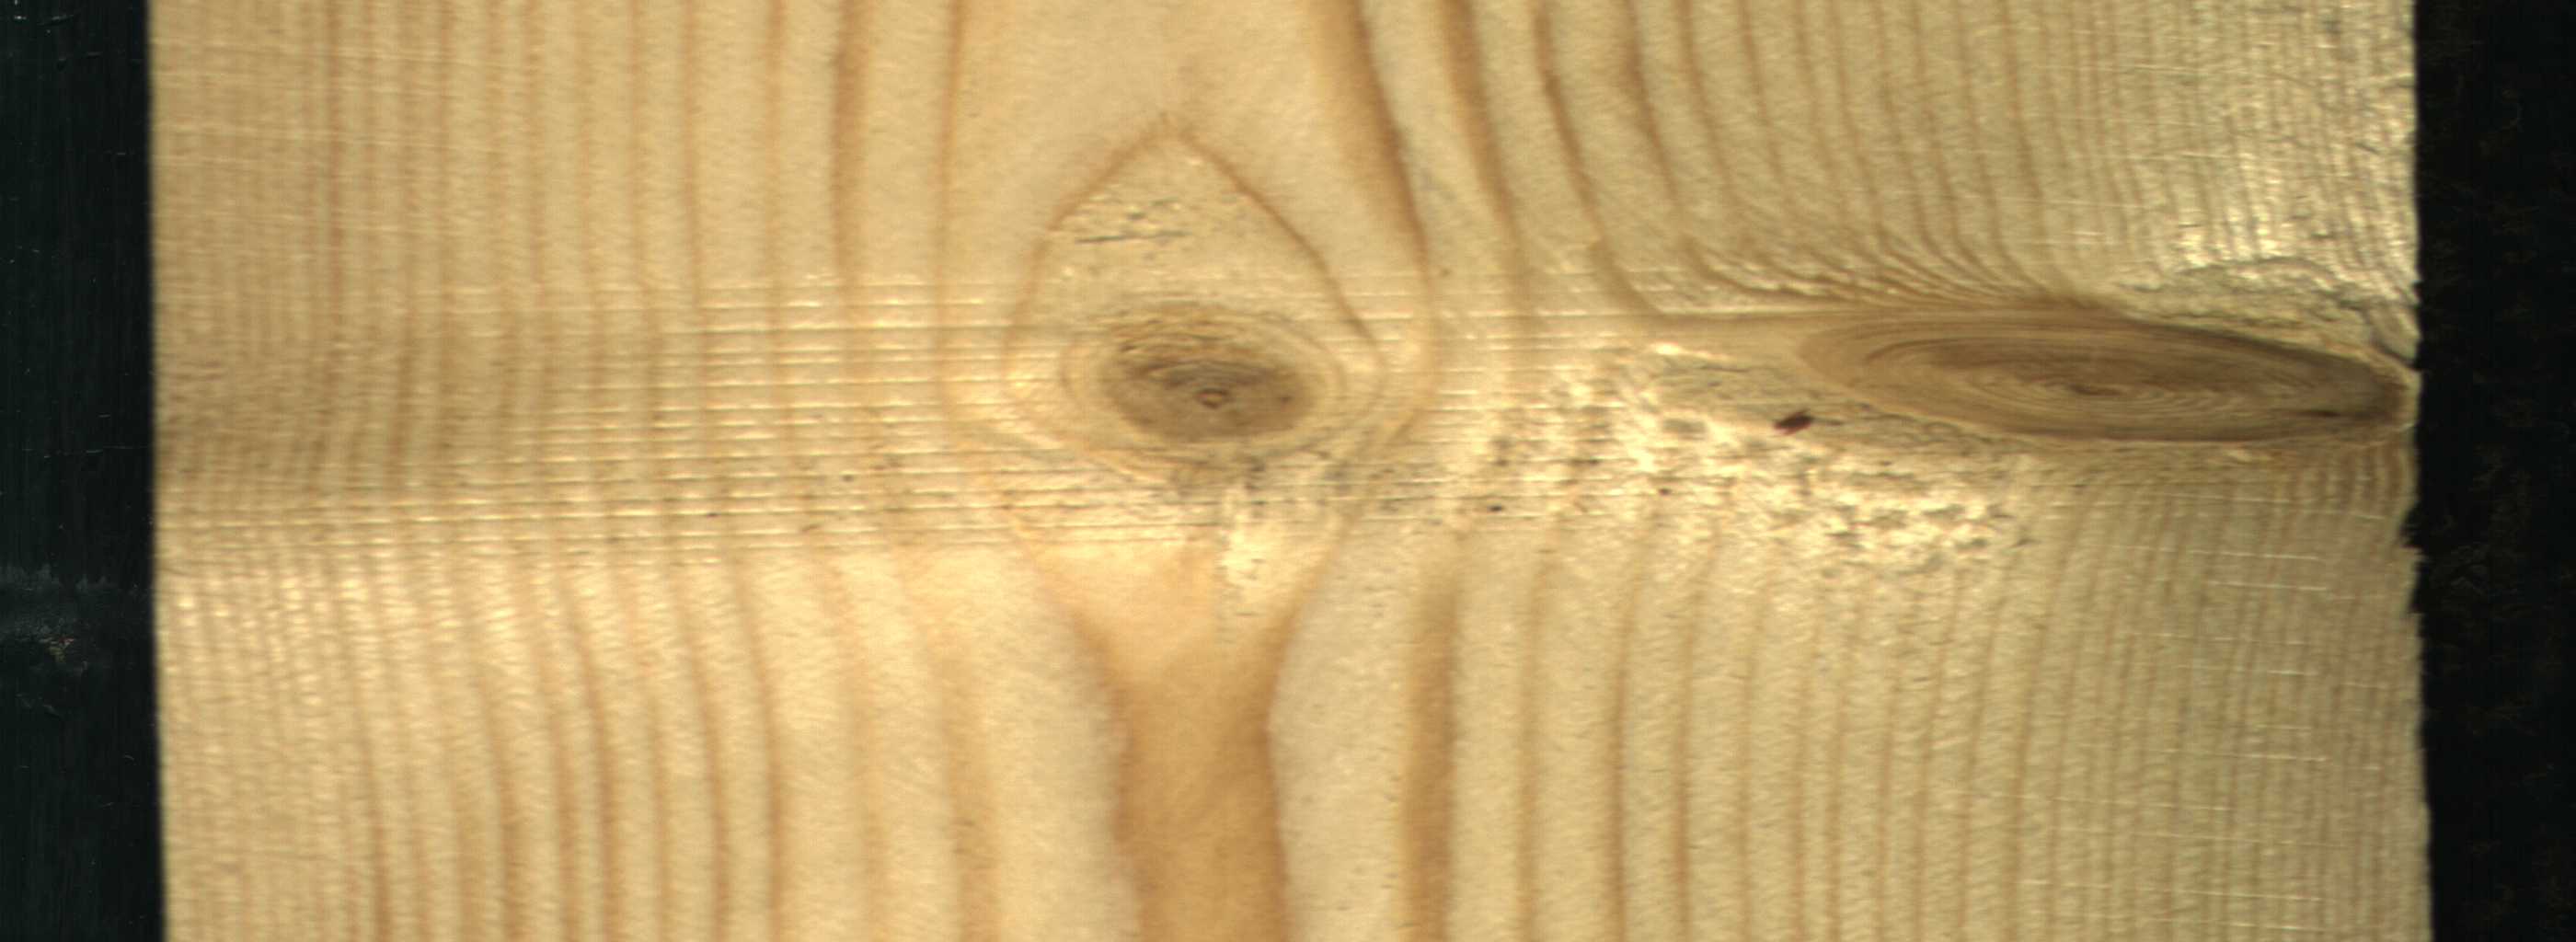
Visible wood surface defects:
Live_Knot
Live_Knot